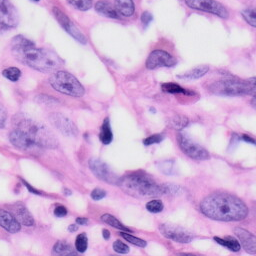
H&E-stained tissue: Skin